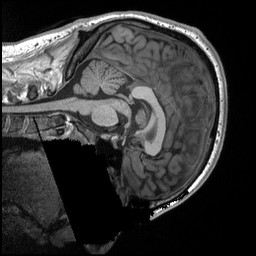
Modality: T1w
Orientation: sagittal
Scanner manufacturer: siemens
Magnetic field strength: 3 T
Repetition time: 2.3 s
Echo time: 0.00298 s